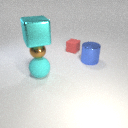
large cyan rubber sphere to the left of small red rubber cube